Interaction volume radius: 10 \u00c5
Interaction volume height: 10 \u00c5
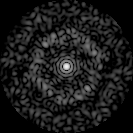
Disorder parameter: 0.8314